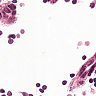
Metastatic tissue present: no